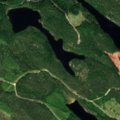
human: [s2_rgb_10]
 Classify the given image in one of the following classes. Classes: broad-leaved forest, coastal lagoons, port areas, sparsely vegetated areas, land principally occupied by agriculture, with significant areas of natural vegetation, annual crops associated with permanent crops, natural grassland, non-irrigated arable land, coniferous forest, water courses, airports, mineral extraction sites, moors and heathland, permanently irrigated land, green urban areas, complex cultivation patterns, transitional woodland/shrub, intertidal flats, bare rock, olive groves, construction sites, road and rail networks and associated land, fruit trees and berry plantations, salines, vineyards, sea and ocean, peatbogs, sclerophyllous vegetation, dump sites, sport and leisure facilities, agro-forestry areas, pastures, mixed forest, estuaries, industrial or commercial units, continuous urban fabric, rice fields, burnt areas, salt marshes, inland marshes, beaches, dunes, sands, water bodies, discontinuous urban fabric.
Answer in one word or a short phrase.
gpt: coniferous forest, water bodies